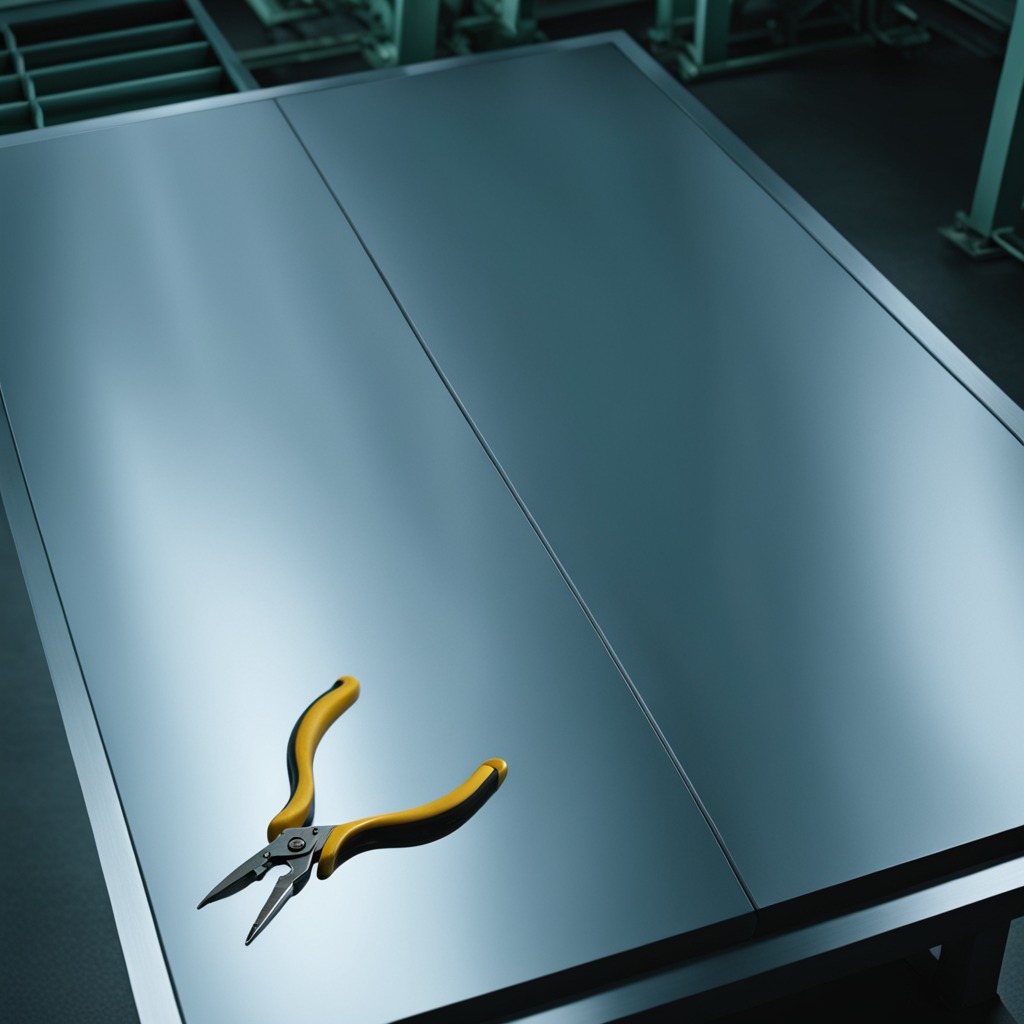
A plier is lying on the metal table in a machine shop under fluorescent lights.